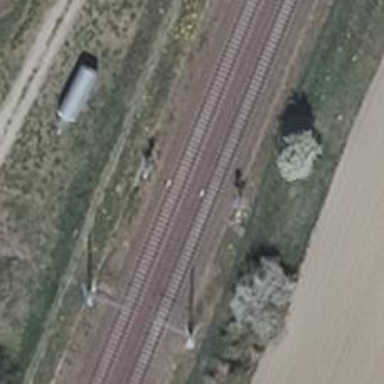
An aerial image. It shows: Railway signal.